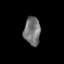
Tissue: skin
Cell type: Epithelial cells
Senescence score: 0.1376
Nuclear area (px): 457
Mean DAPI intensity: 116.125